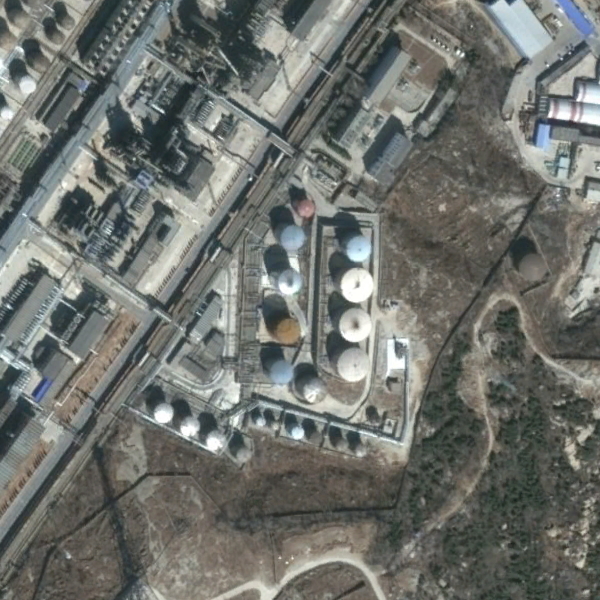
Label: StorageTanks